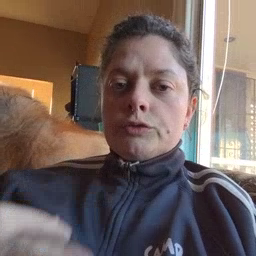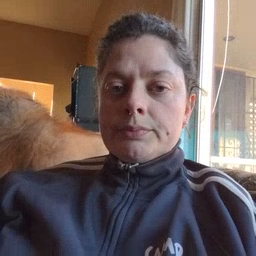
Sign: shirt